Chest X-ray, AP view. Patient: 45 years old, sex M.
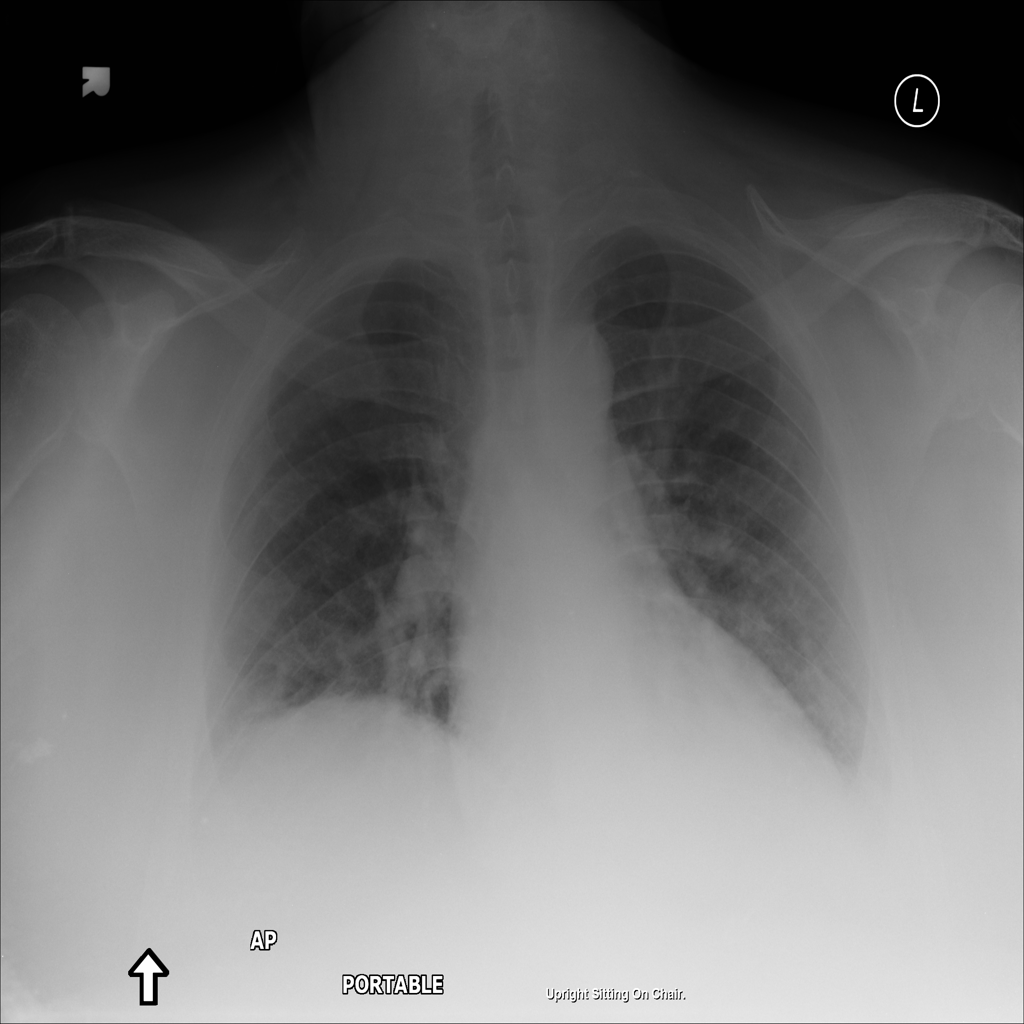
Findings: No Finding